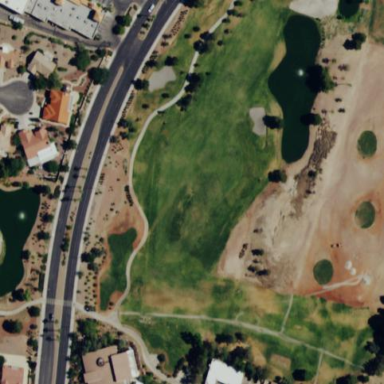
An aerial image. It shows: Rough grassy area used for golf.